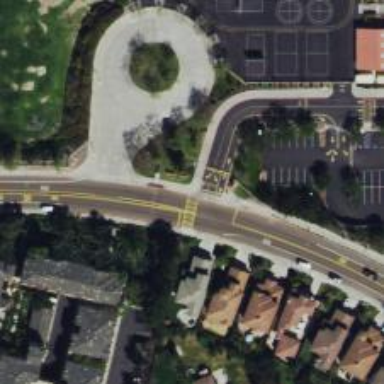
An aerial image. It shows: Marked crossing on footway.